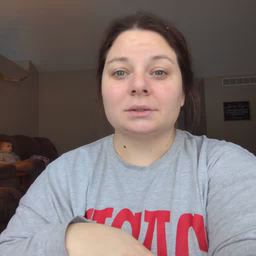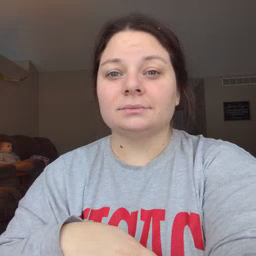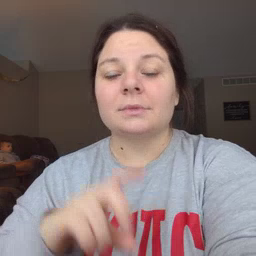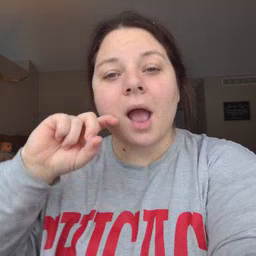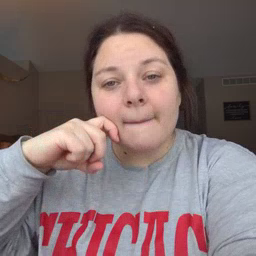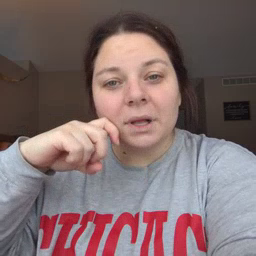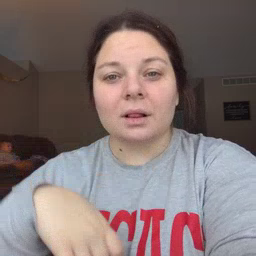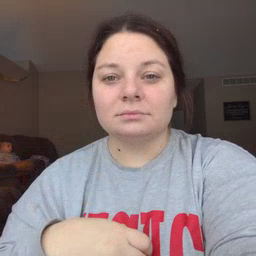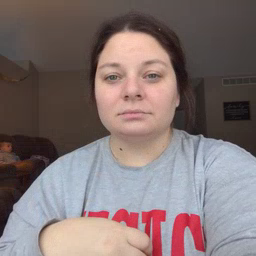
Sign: apple